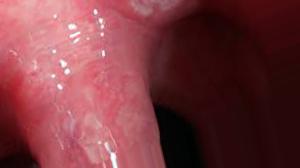
Condition: Mouth Ulcer